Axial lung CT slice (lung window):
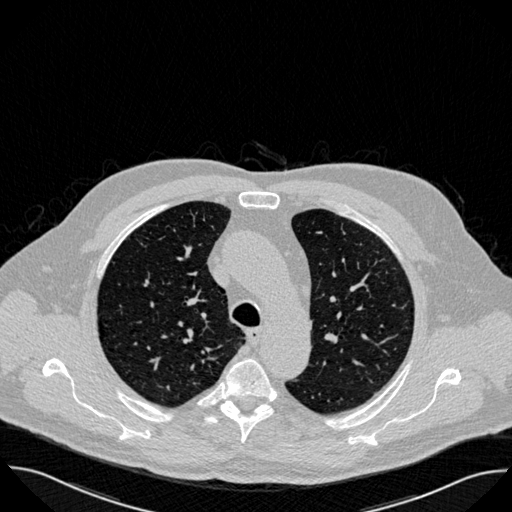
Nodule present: no